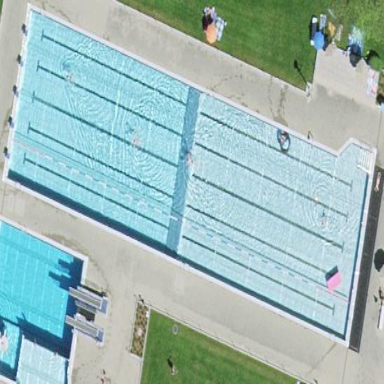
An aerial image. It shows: Swimming pool located in leisure land.